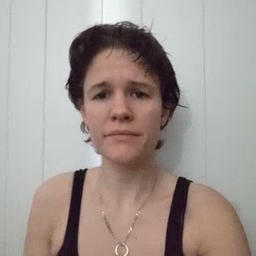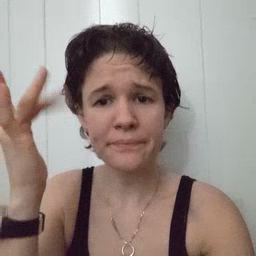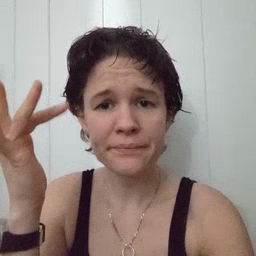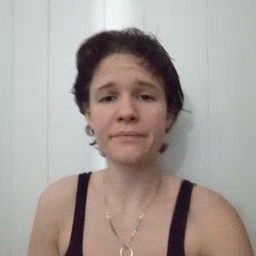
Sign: why